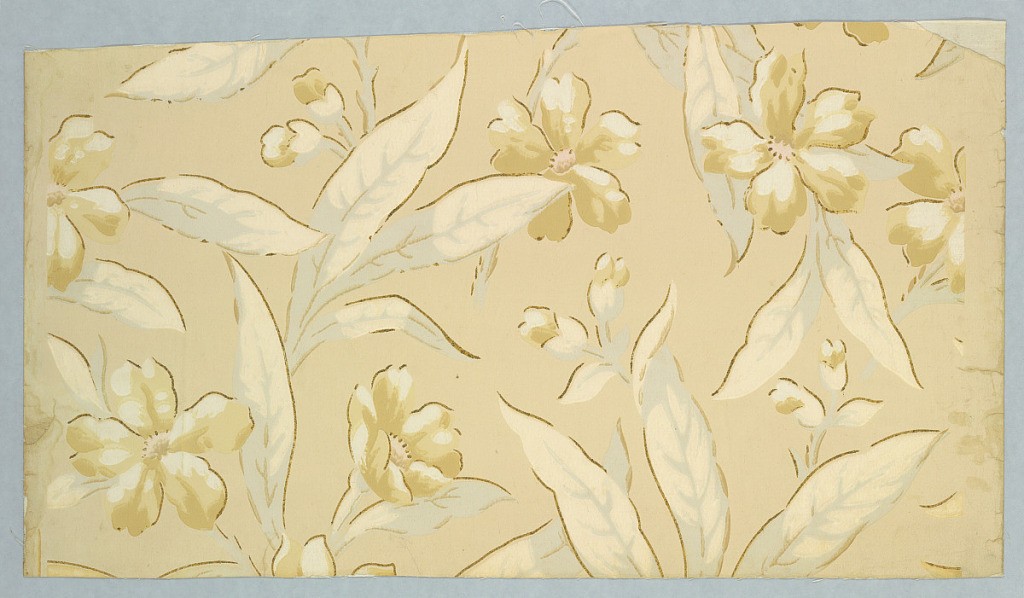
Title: Sidewall
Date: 1890–1900
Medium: Machine-printed, mica finish
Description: Dark cream ground with leaf and flower design in white, tan and blue-gray. Mica finish.